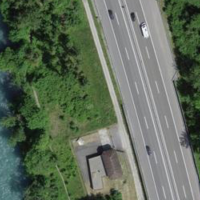
EUNIS habitat code: 57
Species observed at this site:
Lonicera acuminata